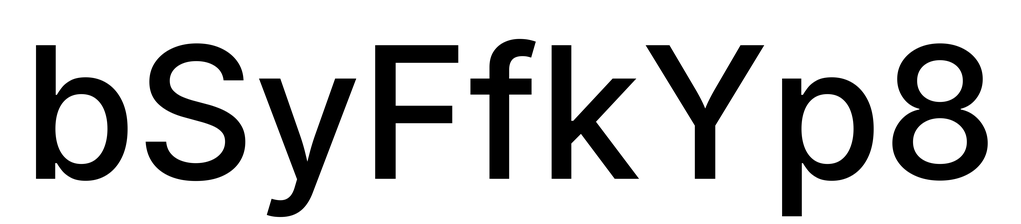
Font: Inter_Medium